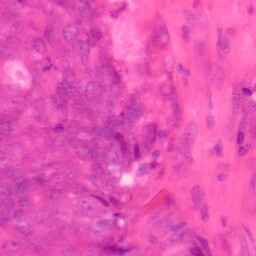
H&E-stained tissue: Colon